Field crop: maize
Growth stage: 2
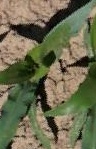
Species: maize